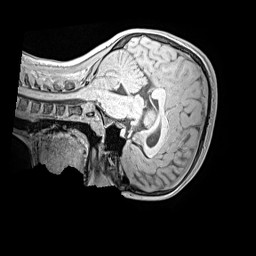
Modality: MP2RAGE
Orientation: sagittal
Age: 11
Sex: female
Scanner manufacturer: siemens
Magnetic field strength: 3 T
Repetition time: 4 s
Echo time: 0.00299 s